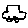
Label: car